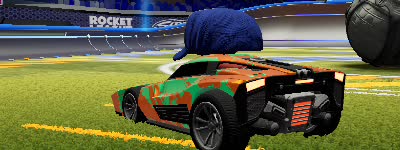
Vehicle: breakout